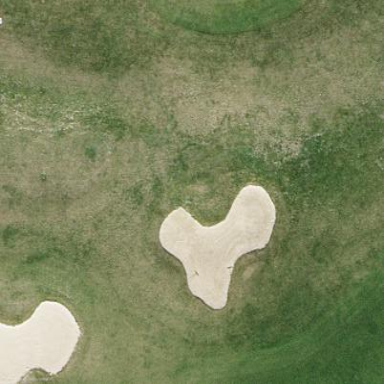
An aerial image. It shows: Golf bunker filled with natural sand.